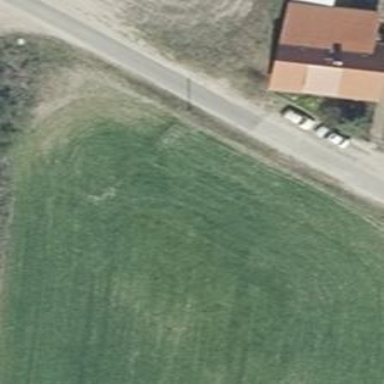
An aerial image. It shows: Area covered with grass.